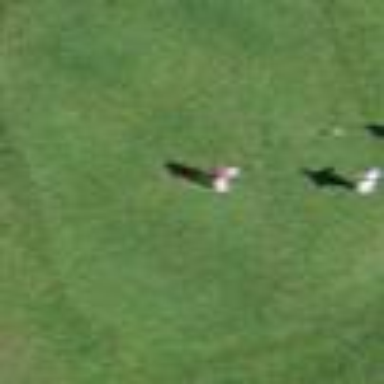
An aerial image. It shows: Golf tee on grassy land.